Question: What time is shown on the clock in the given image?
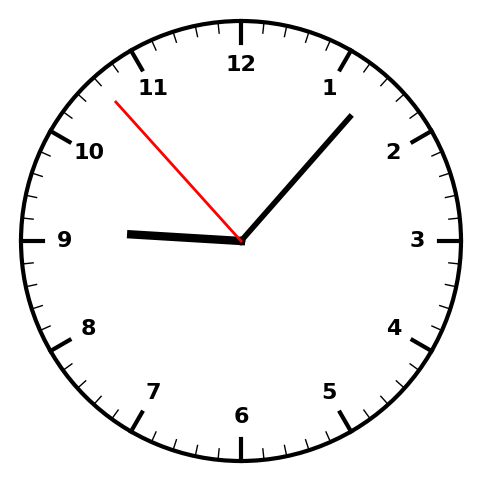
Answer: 09:06:53